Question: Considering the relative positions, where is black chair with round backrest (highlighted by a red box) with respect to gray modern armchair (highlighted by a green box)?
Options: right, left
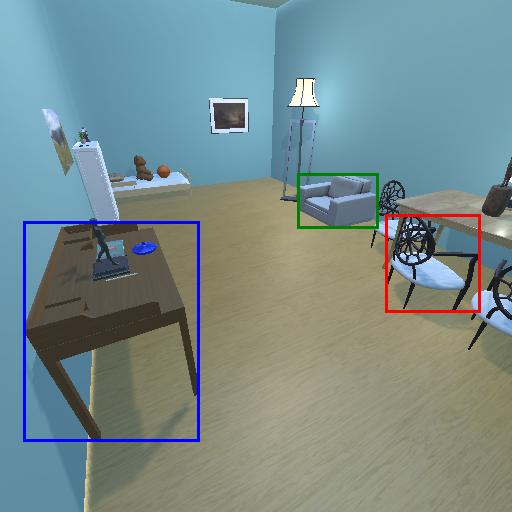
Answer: right